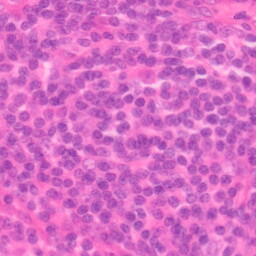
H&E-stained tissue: Colon